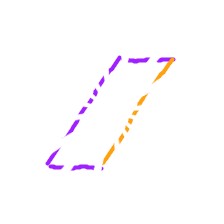
Shape: parallelogram